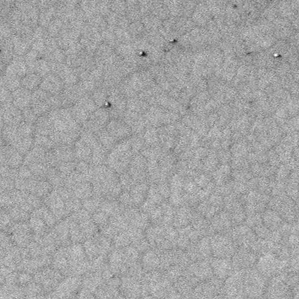
Label: frost